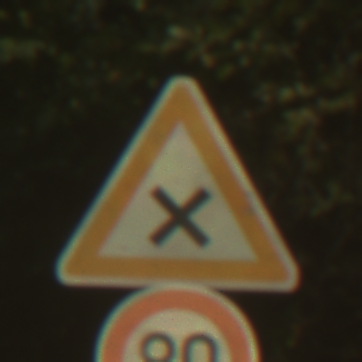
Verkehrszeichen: KreuzungOderEinmuendung
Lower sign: Geschwindigkeit80
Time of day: SunriseSunset
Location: Outdoor (Nature)
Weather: PartlyCloudy
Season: NotSpecified
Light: Natural